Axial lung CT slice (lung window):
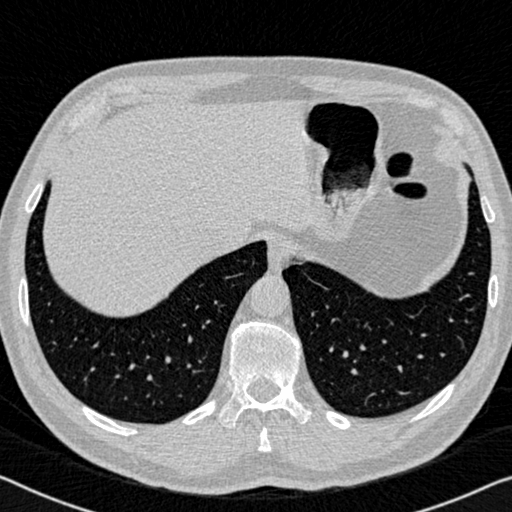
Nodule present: no